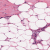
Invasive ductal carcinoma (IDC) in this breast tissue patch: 1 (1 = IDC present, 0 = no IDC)